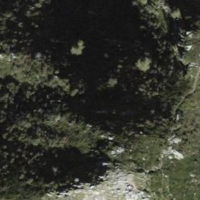
EUNIS habitat code: 31
Species observed at this site:
Podarcis muralis